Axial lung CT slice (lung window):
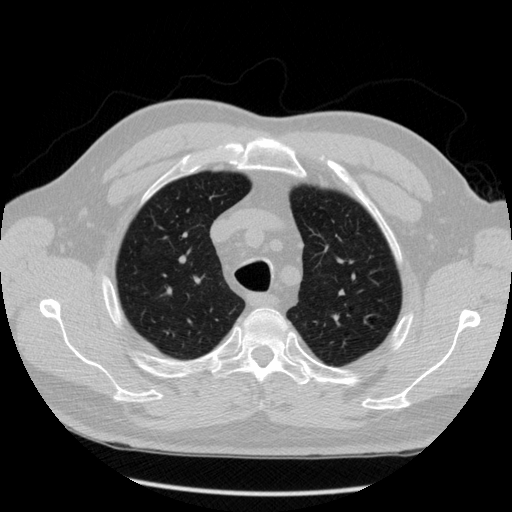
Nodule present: no